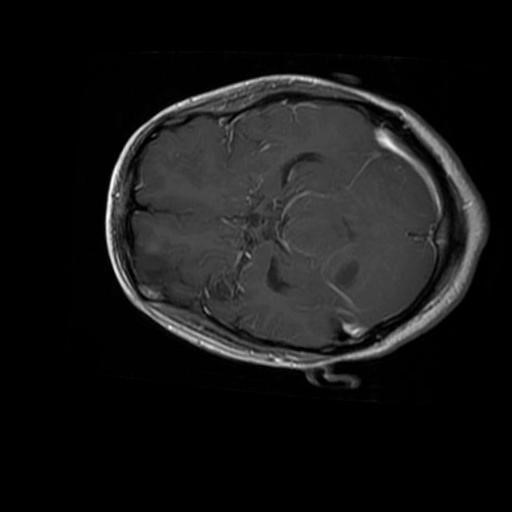
Label: brain_glioma